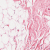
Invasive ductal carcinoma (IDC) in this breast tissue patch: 0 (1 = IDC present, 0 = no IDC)